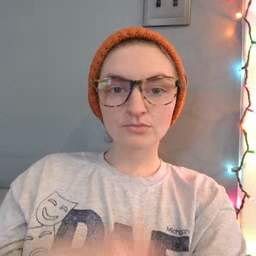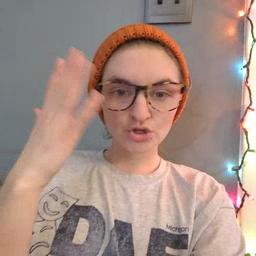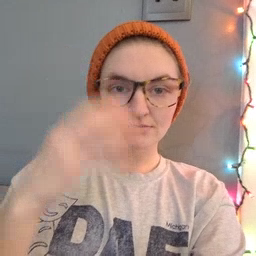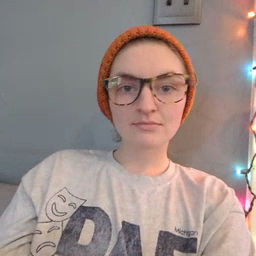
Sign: tree